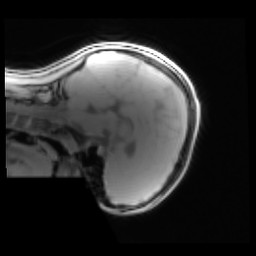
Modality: PDw
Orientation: sagittal
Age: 13
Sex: female
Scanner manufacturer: siemens
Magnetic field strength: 3 T
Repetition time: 0.25 s
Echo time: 0.00103 s